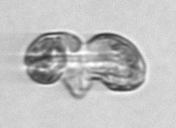
Label: Karenia